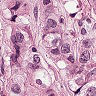
Metastatic tissue present: yes